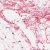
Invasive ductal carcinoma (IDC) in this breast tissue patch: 0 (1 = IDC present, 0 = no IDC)